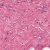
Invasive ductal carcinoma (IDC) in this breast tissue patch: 0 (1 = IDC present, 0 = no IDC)